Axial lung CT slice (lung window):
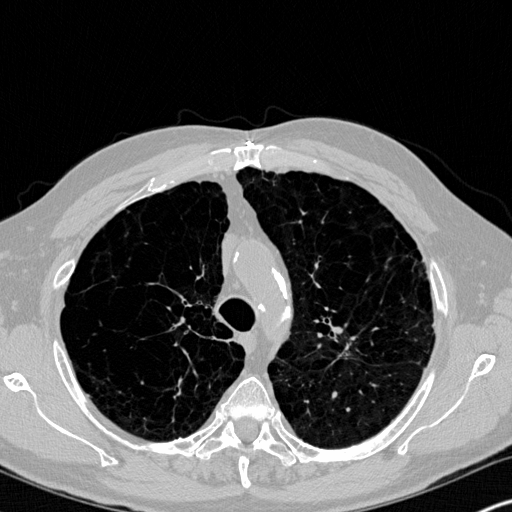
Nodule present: no